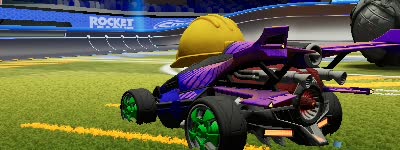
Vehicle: aftershock